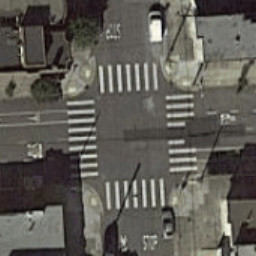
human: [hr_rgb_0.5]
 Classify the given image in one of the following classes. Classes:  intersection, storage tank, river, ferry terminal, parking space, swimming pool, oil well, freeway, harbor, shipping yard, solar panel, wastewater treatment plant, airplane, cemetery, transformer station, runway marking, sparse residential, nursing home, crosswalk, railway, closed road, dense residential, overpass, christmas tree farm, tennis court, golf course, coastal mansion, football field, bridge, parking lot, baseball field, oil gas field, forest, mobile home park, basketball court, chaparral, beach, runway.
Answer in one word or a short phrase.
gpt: crosswalk